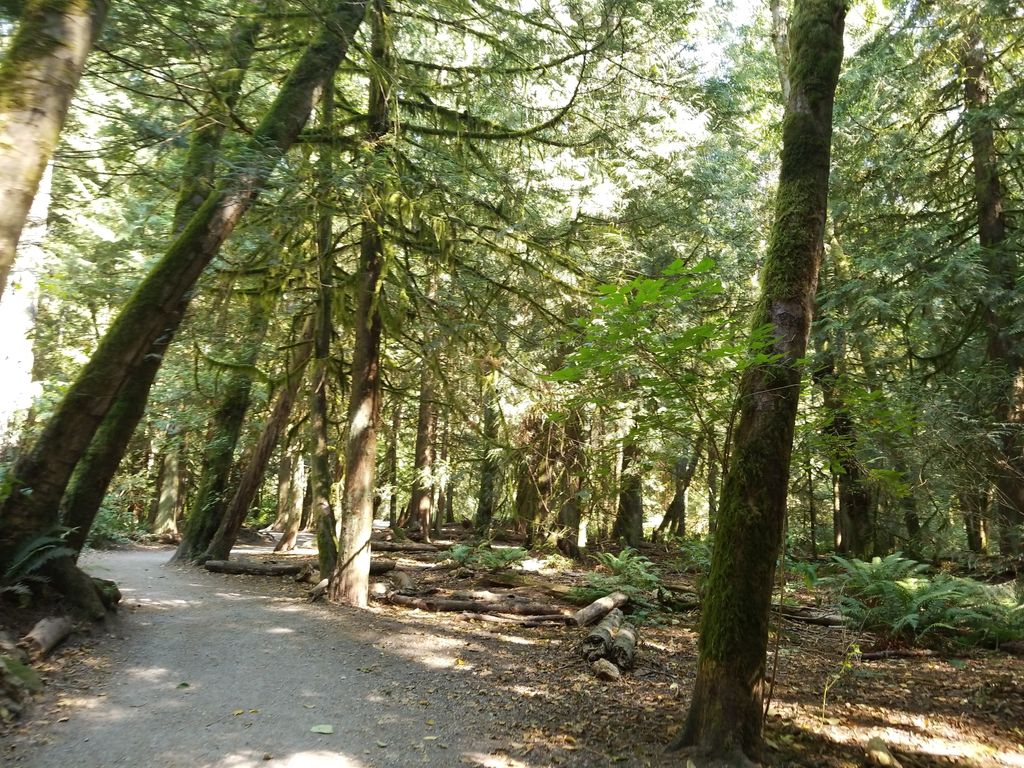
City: vancouver